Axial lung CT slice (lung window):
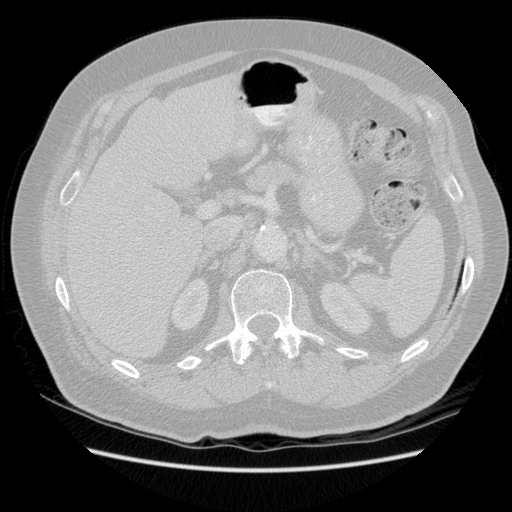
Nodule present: no